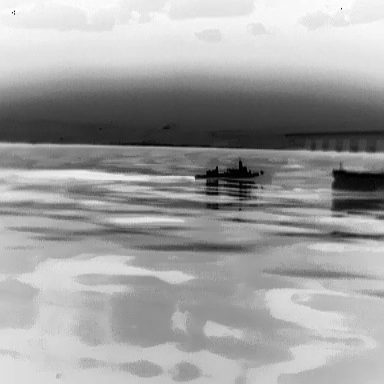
There are two objects shown in the infrared image, including a warship, and a liner.